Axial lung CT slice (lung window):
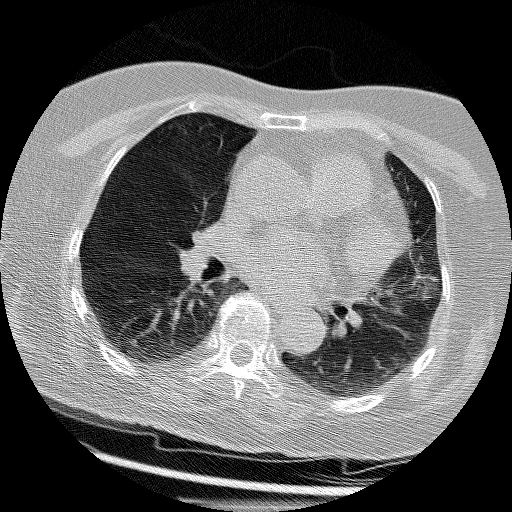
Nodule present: no